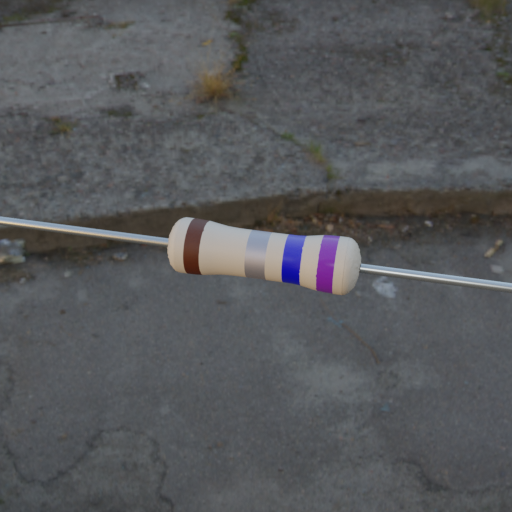
Resistor colour bands (in order): brown, silver, blue, violet